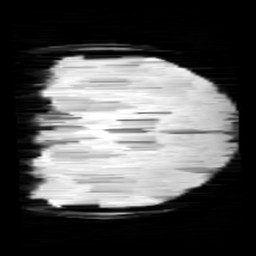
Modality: minIP
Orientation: coronal
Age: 10
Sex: female
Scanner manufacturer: siemens
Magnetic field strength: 3 T
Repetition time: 0.027 s
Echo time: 0.02 s